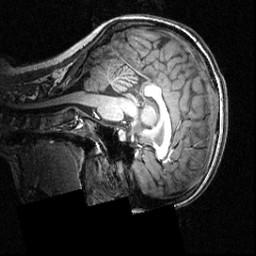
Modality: T1w
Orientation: sagittal
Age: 19
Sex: female
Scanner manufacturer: siemens
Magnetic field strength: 3.951 T
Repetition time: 1.5 s
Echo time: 0.00335 s